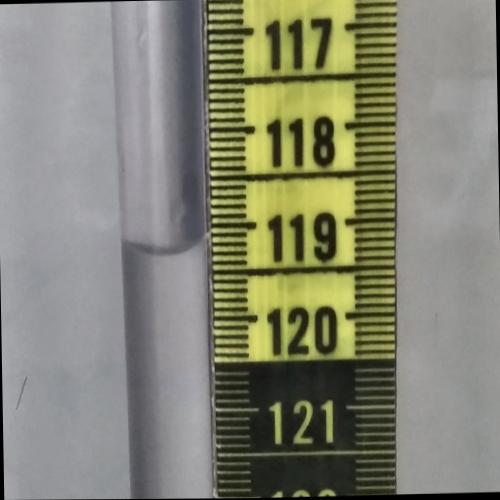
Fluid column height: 119.2 cm